Aerial crown-view tile of a tropical tree (Barro Colorado Island, Panama), acquired 20250217:
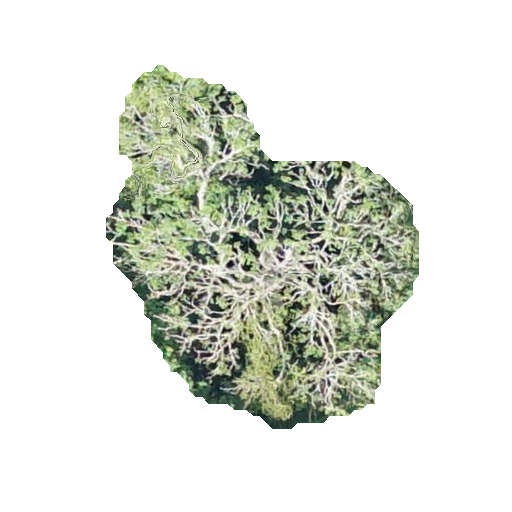
Species: Jacaranda copaia
GBIF accepted scientific name: Jacaranda copaia
Crown area: 108.752 m²